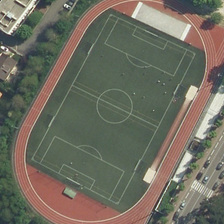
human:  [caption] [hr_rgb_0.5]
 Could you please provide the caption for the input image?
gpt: there is a ground track field near a road with driving cars .

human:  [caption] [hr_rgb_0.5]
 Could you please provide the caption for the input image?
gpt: guys are playing soccer games on this field surrounded by running tracks .

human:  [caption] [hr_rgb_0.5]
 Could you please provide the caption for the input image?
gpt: there is a ground track field near a road with driving cars .

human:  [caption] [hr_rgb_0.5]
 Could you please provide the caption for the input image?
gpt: the ground track field next to a road .

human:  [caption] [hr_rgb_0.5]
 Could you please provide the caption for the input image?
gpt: some green trees and several buildings are around a playground with a football field in it near a road with several cars .